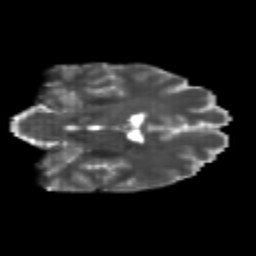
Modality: T2w
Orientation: coronal
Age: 26
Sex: male
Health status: healthy
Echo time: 0.074 s